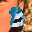
Label: 8